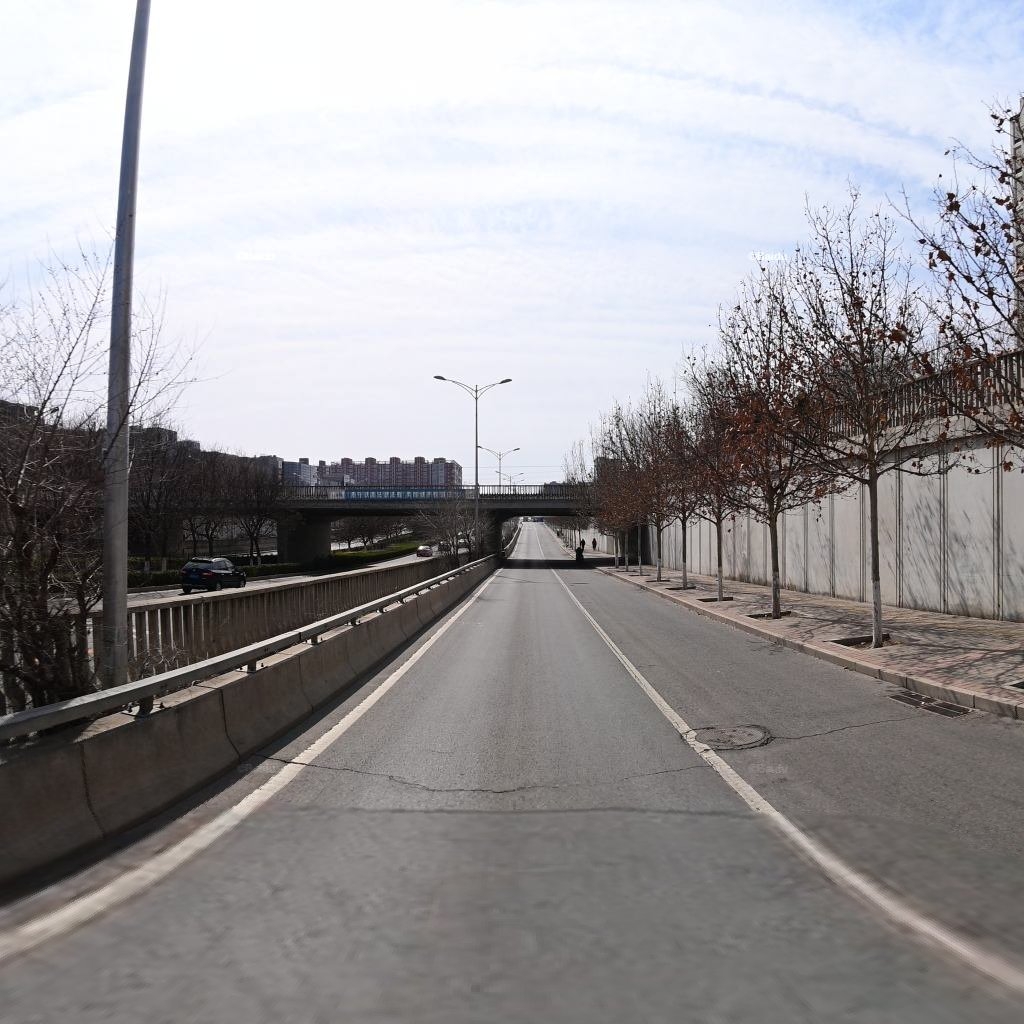
Region: Haidian
Road damage annotations: transverse crack, transverse crack, manhole cover